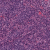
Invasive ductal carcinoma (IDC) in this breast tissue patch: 1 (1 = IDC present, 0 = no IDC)